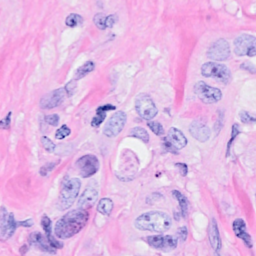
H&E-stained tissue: Breast